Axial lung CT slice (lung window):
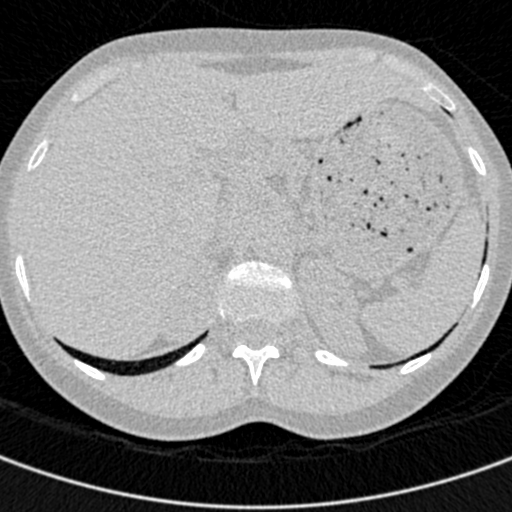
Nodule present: no